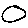
Label: circle